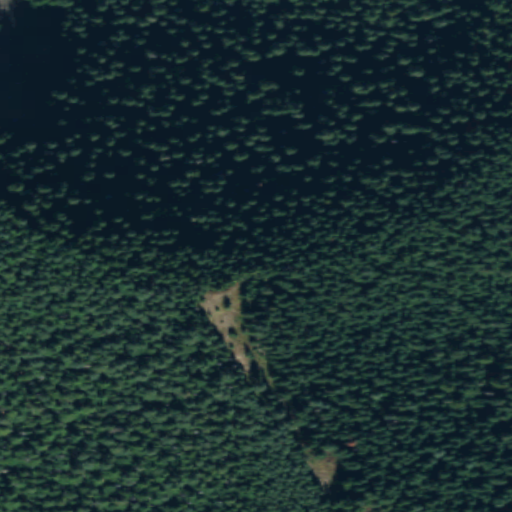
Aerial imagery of mountain in Washington named Frog Mountain containing only evergreen forest